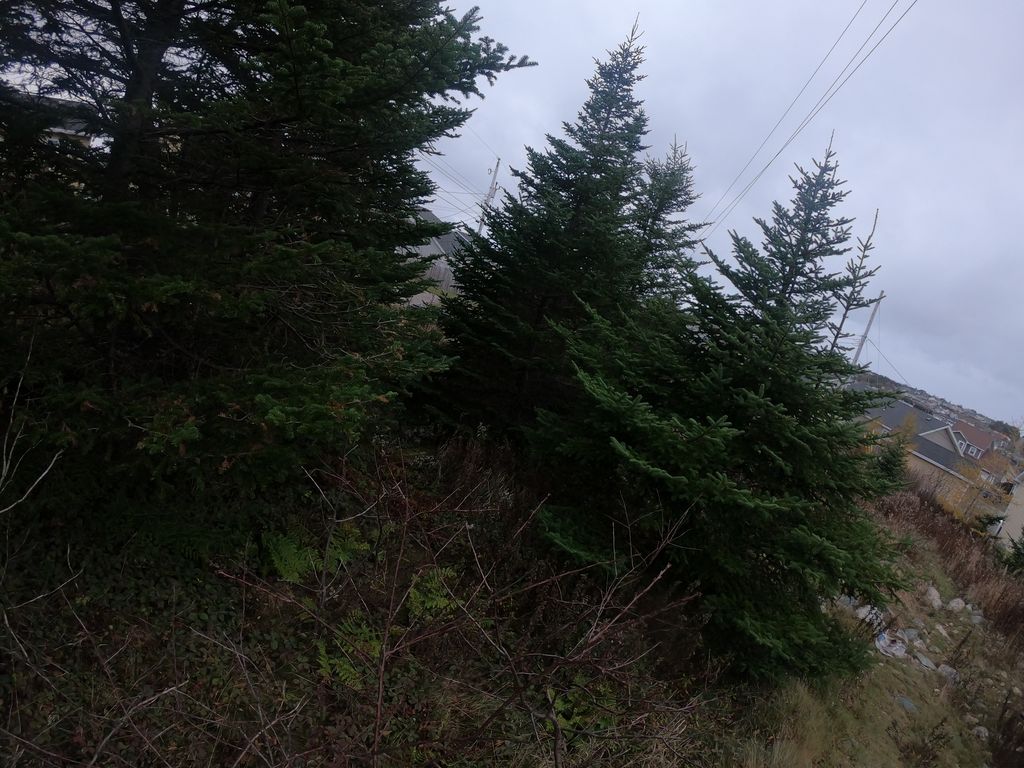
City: st_johns